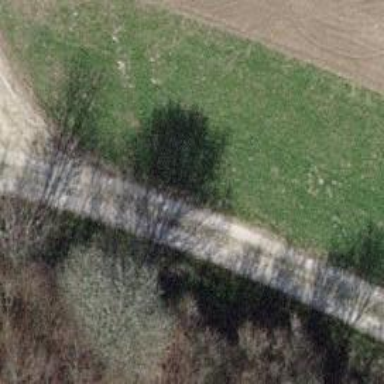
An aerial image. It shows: Track with grade2 tracktype.